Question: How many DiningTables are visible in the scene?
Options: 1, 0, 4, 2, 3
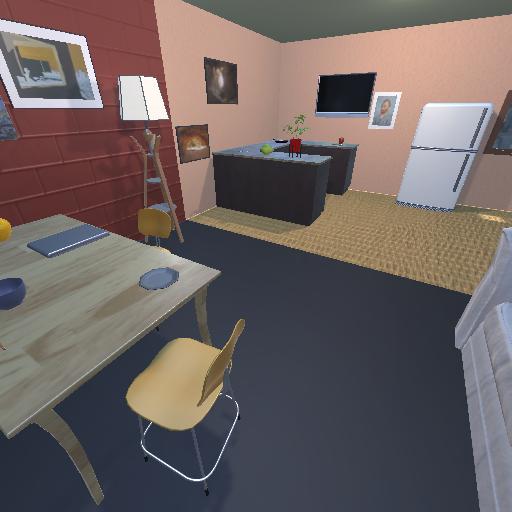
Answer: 1